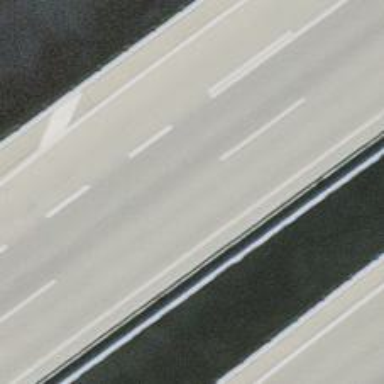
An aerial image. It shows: Motorway bridge with asphalt surface.